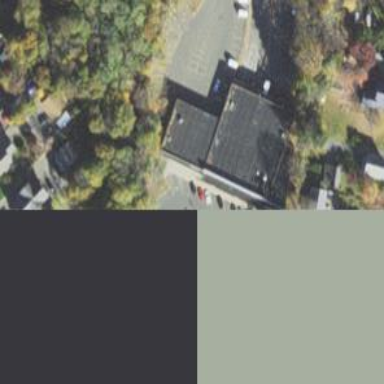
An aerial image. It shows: Post office.